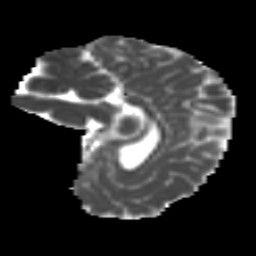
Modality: MD
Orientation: sagittal
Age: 11
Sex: male
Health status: ill
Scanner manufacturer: ge
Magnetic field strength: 3 T
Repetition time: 6.752 s
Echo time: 0.079 s